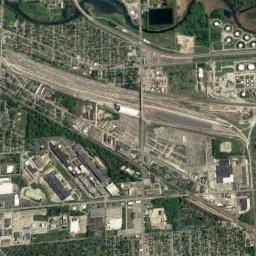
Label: railway_station